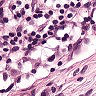
Metastatic tissue present: no